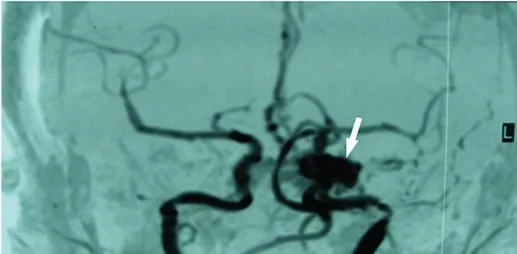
(B) Magnetic resonance angiographic view of a spontaneous high flow carotid-cavernous fistula on the left side (arrow).
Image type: radiology (mri)